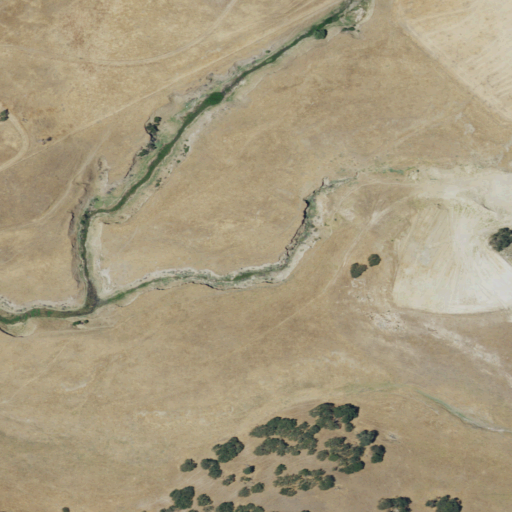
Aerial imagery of valley in California named Topo Valley containing grassland, shrub, and herbaceous wetlands